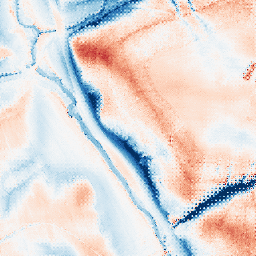
Category: edge_preserving
Decomposition family: guided
Decomposition parameters: radius: 16
eps: 1
Upsampling method: regularized
Upsampling parameters: scale: 2
lambda_reg: 0.1
Upsampling scale: 2